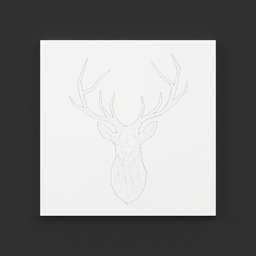
Label: decoration